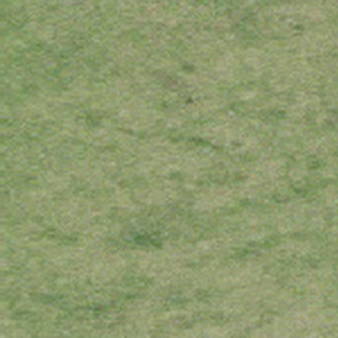
Label: other